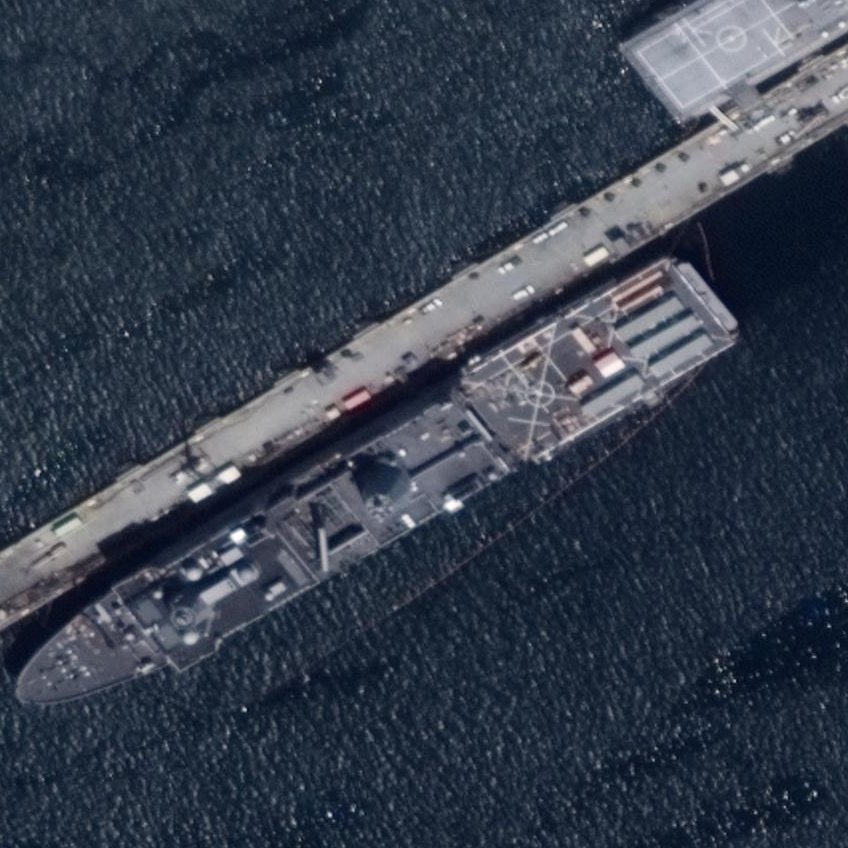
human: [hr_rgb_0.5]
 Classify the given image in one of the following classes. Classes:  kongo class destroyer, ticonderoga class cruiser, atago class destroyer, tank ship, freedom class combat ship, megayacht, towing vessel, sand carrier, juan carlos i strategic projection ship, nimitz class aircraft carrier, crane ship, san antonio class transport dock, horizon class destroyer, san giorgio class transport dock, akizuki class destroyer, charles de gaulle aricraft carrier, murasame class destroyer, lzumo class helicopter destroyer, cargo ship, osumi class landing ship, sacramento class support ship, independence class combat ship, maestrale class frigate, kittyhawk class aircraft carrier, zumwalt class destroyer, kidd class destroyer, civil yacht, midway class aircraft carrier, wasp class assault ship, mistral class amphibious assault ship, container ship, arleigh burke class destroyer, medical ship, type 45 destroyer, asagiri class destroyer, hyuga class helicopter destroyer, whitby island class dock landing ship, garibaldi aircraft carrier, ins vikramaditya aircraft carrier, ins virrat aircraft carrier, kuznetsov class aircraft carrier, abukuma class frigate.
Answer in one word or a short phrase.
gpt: San Antonio class transport dock